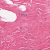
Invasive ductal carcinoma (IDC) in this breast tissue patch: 0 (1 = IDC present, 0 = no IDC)